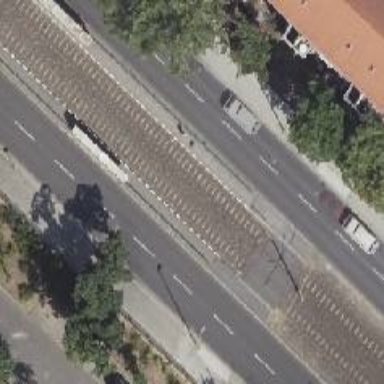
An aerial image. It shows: Tram stop.